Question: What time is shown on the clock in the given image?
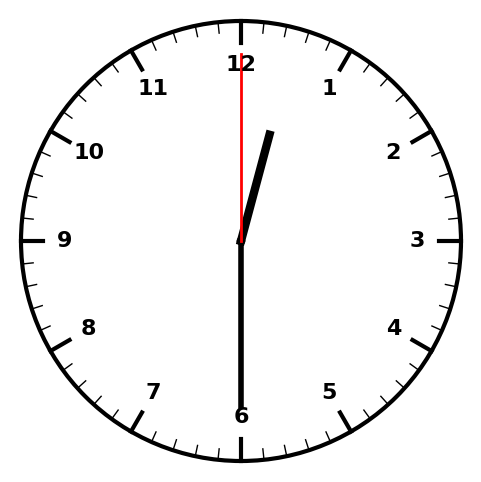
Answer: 12:30:00